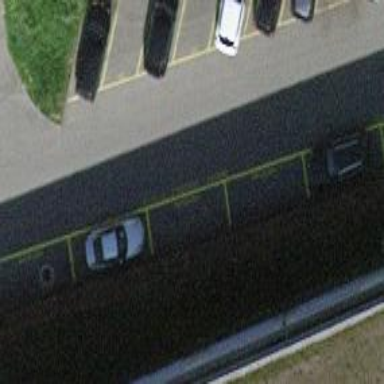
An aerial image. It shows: Street side parking area.